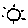
Label: sun